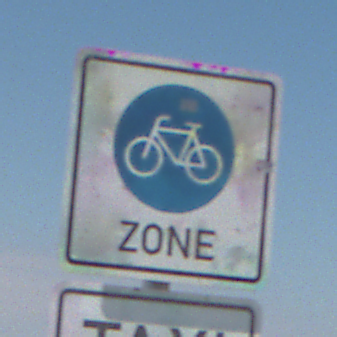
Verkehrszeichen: BeginnFahrradzone
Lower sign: BesondereFahrzeugeUndTransportgueter1
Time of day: Midday
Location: Outdoor (Nature)
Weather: Clear
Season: NotSpecified
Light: Natural